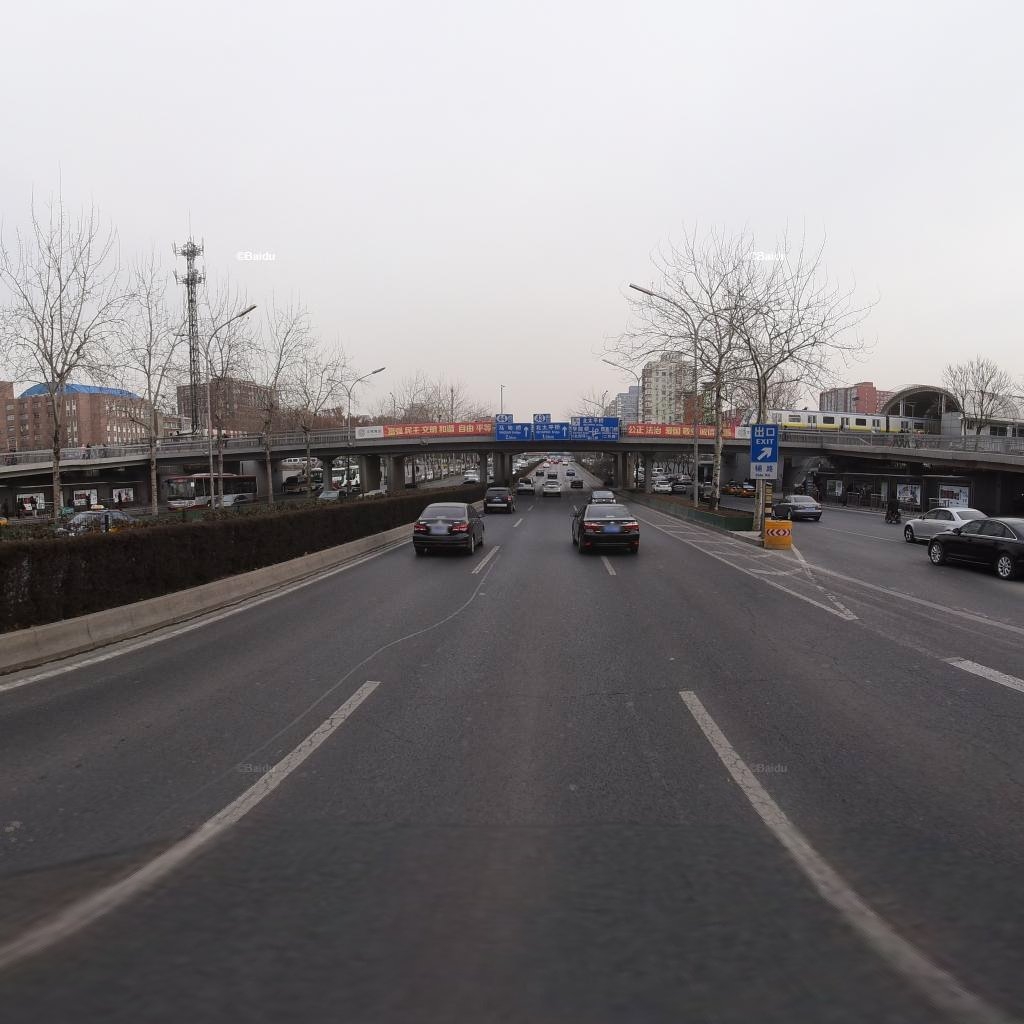
Region: Haidian
Road damage annotations: longitudinal patch, transverse crack, alligator crack